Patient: sex M, age 26
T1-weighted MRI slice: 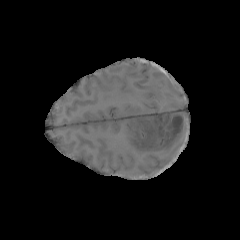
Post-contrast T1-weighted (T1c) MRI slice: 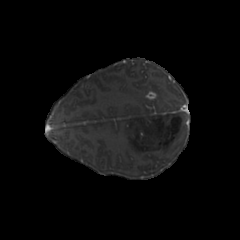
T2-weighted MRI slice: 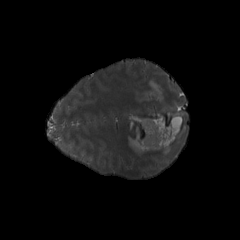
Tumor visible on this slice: yes
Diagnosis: Astrocytoma, IDH-mutant
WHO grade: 4